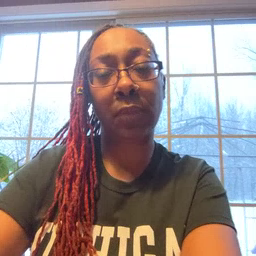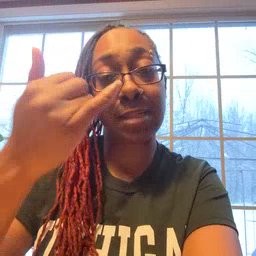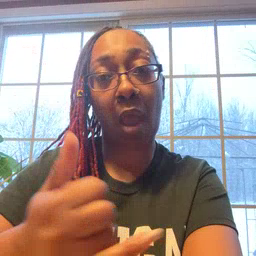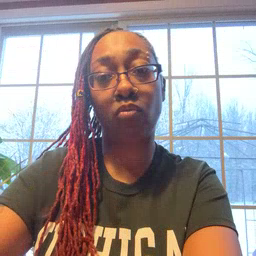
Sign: now